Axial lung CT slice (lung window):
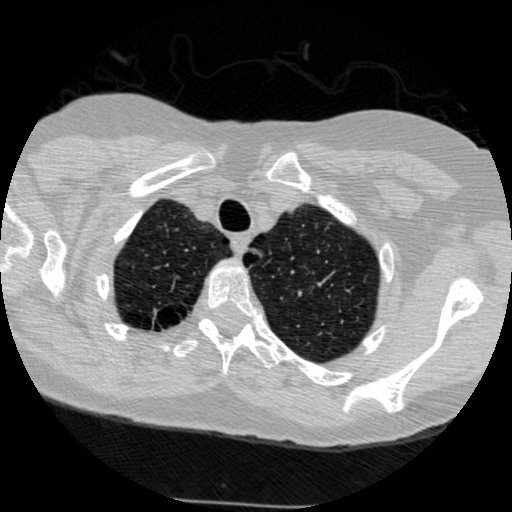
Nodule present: no